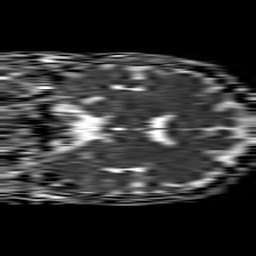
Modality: ADC
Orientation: coronal
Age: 59
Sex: male
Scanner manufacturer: philips
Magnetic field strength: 1.5 T
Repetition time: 4.6 s
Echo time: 0.08631 s